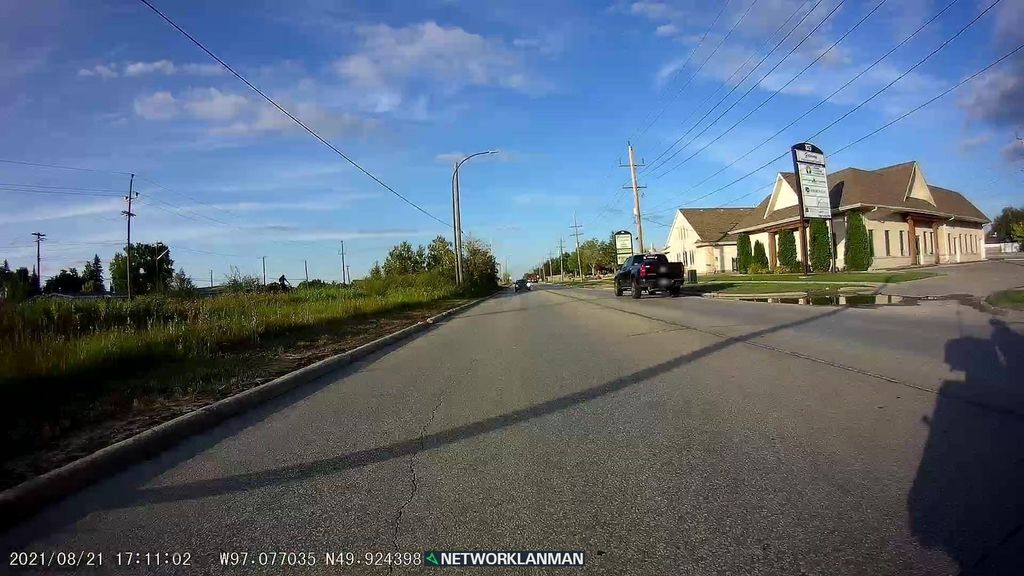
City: winnipeg